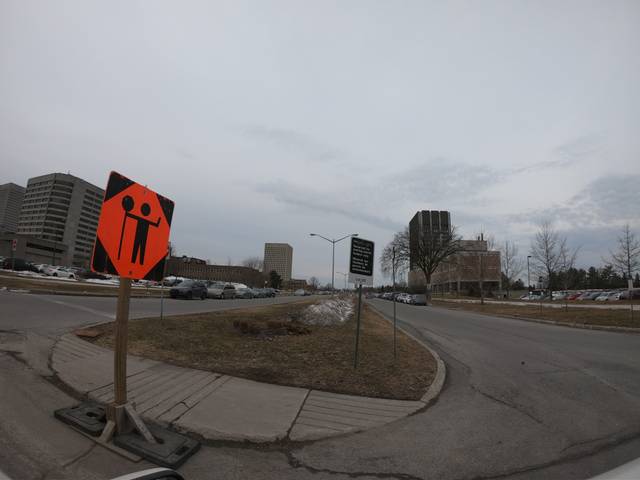
Region: Canada
Coordinates: 45.409, -75.734